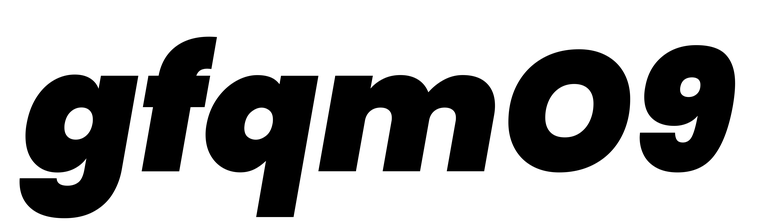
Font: Poppins-BlackItalic